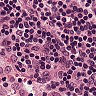
Metastatic tissue present: no